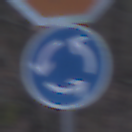
Verkehrszeichen: Kreisverkehr
Zusatzzeichen oben: Stop
Umgebung: Outdoor, Nature
Tageszeit: MorningAfternoon
Wetter: Overcast
Licht: Natural
Jahreszeit: Winter
Kontrast: LowContrast